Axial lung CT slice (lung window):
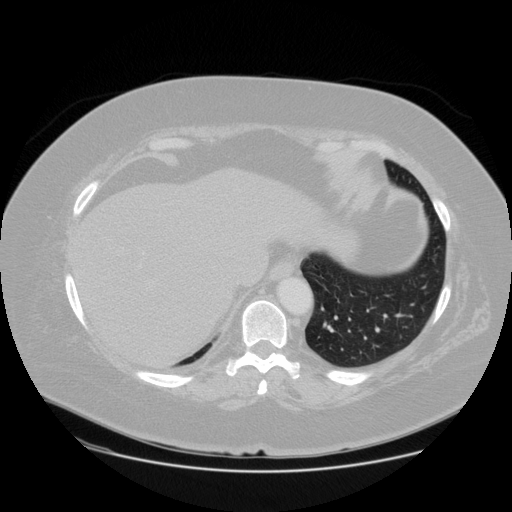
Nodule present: no